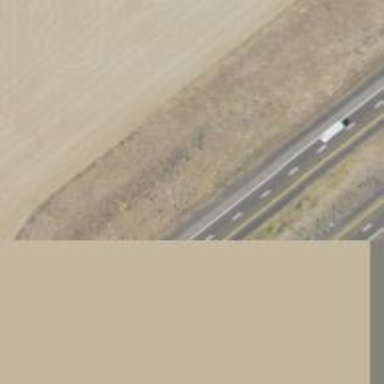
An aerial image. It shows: Asphalt motorway.